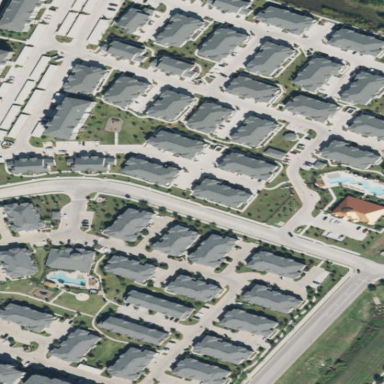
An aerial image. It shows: Residential area with apartments.